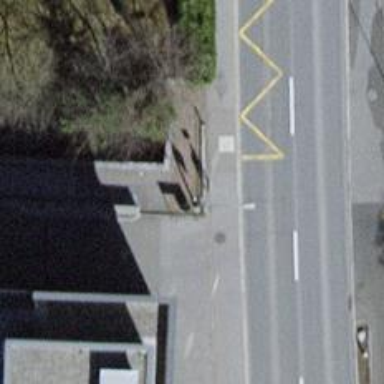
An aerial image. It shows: Cycle barrier.